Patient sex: F
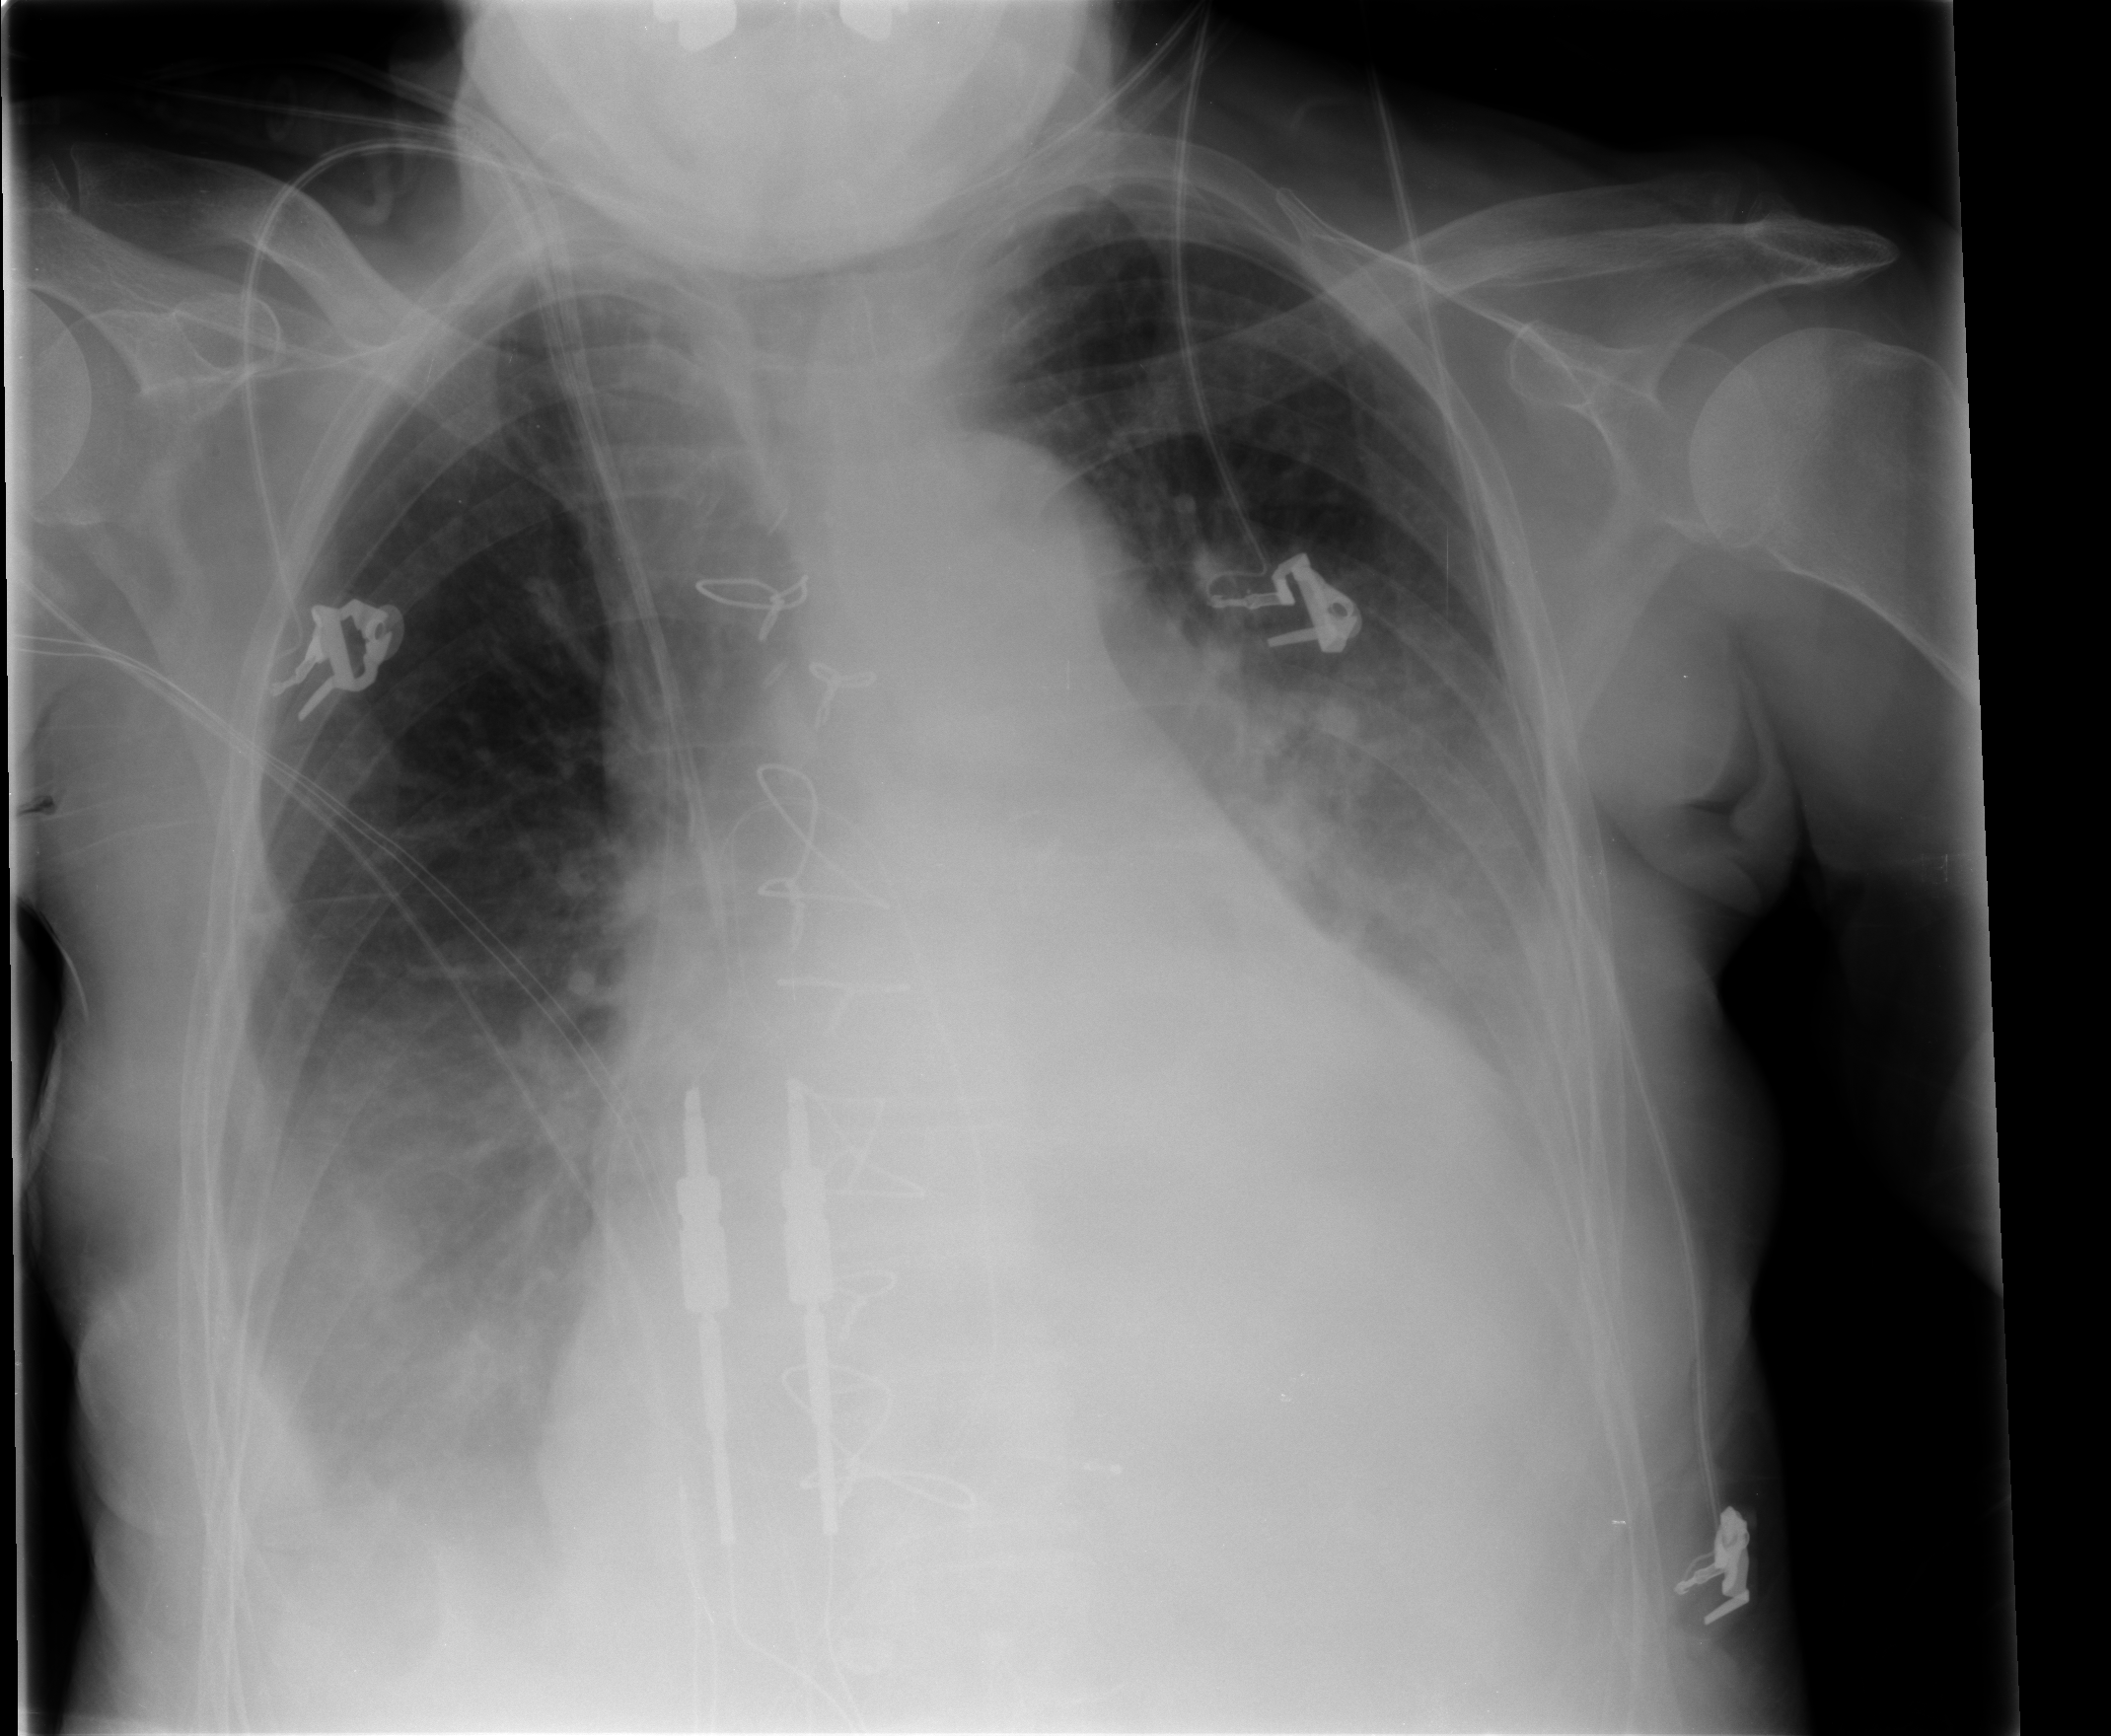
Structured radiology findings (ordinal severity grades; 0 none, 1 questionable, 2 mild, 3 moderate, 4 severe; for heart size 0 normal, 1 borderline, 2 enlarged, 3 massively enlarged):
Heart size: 3
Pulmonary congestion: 2
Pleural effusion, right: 3
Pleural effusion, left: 2
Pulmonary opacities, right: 1
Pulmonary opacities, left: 0
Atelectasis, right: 3
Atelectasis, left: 2